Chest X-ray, PA view. Patient: 71 years old, sex M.
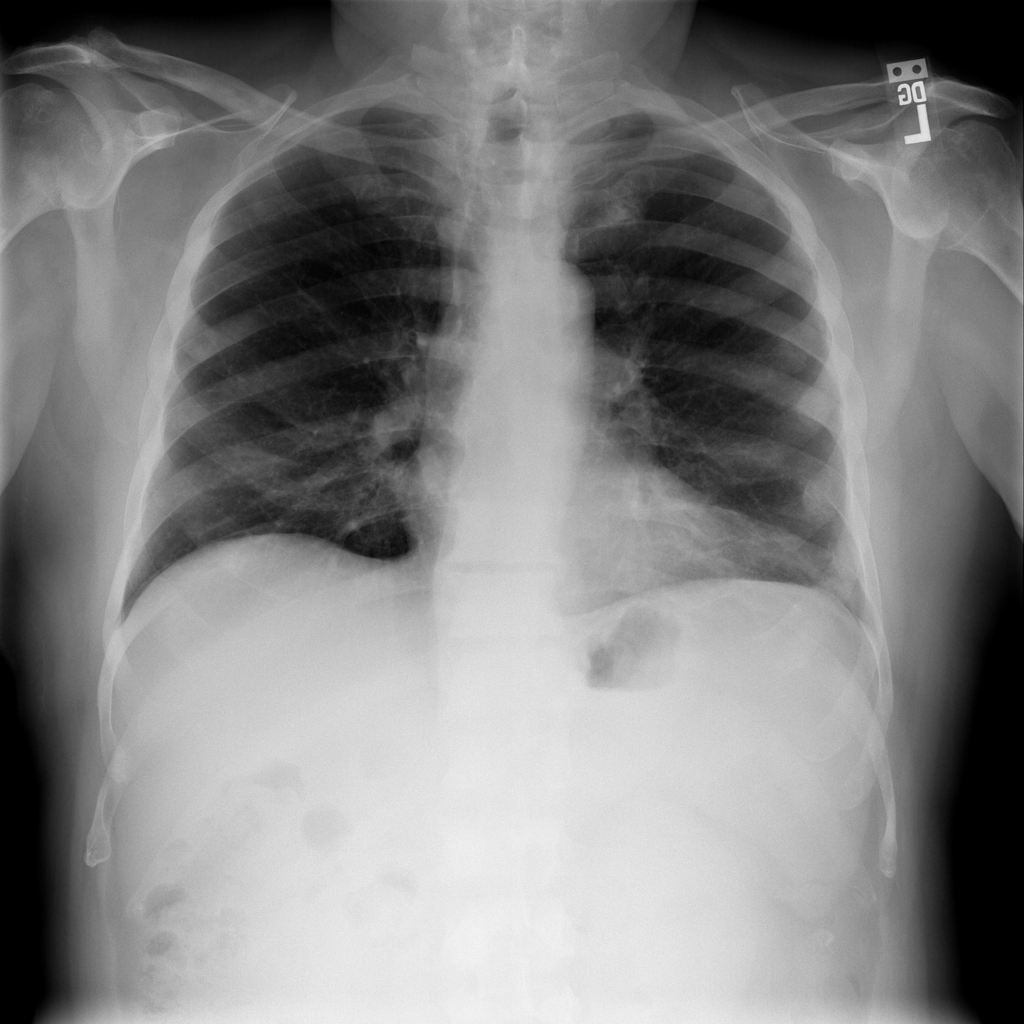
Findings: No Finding